Question: I have a viewController which is connected to a tabBarItem, and I have set it up correctly in the xib file and that the tabBar displays the correct viewController but for some reason the viewDidLoad method nor the awakeFromNib methods are called when the tabBarItem is selected and the view is displayed.
Why is this?
EDIT: Answer thanks to tato
Image of what should be done.

Set the Class in the Class identity to the class/viewController you want to load with that tabBArItem.
Select the tabBarItem you want to connect the viewController too and the select inspector to get to this image and set the class.
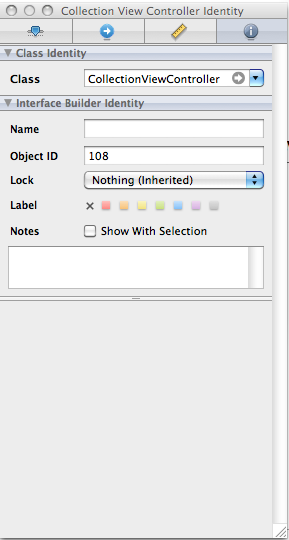
Answer: Check in the Xib (MainWindow.xib if you used the XCode template) that you have assigned your own view controller class to the corresponding item (its in the identity inspector, Class Identity, Class)